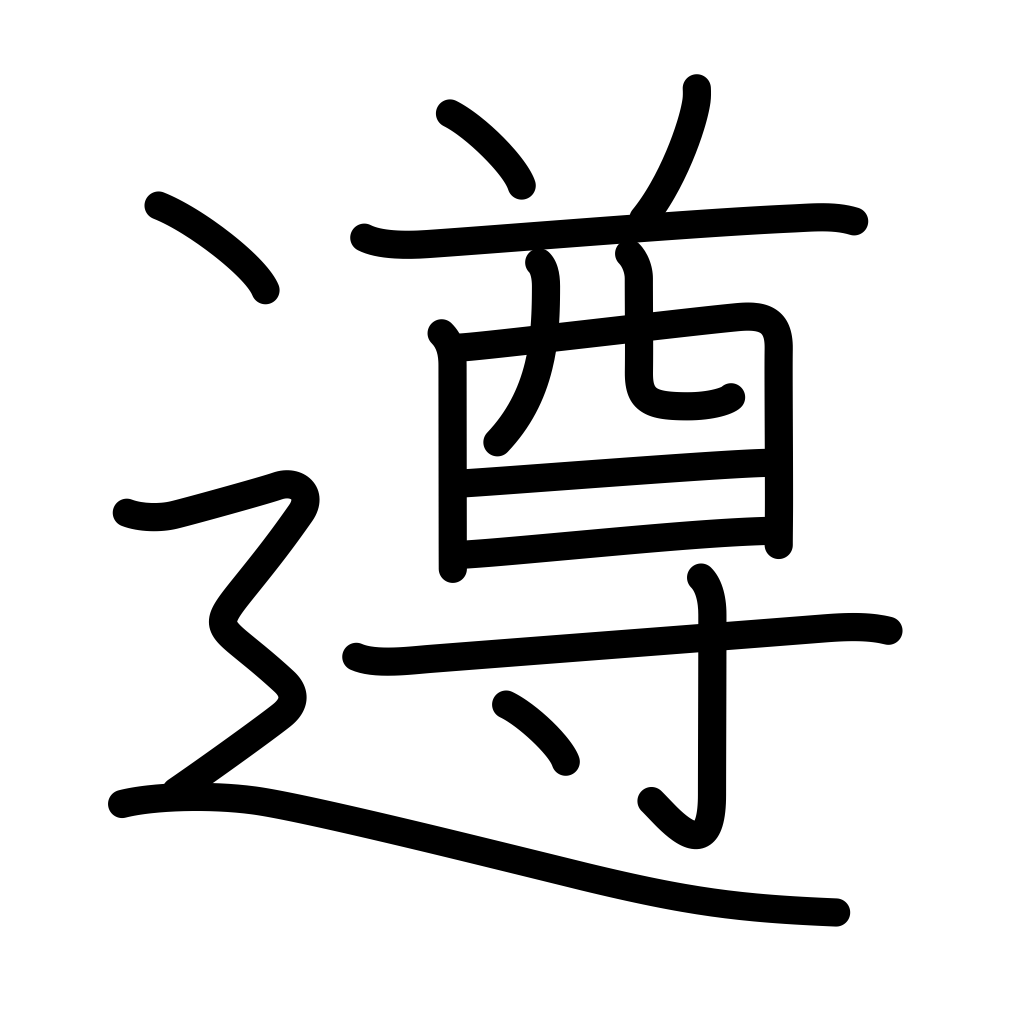
Meaning: abide by, follow, obey, learn